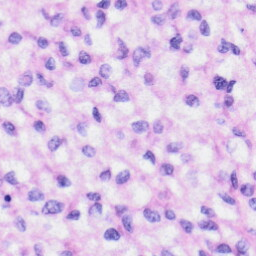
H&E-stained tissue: Liver